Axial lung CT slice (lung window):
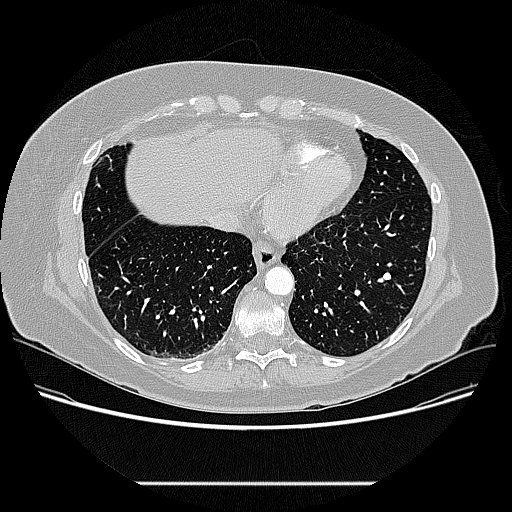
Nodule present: no